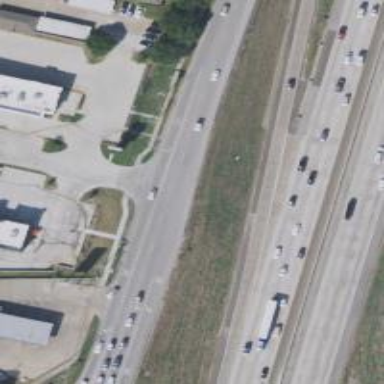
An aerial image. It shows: Secondary road with frontage road.